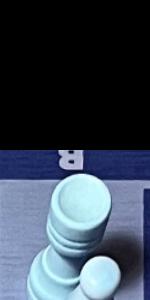
Label: Rook_White